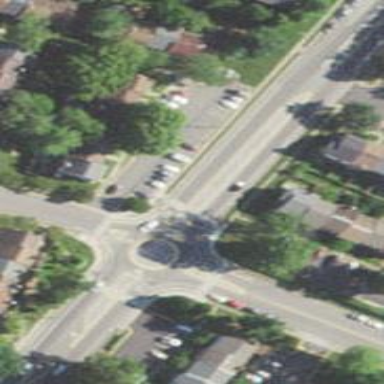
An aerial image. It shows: Secondary road made of asphalt leading to roundabout.